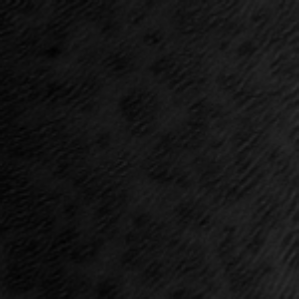
Label: frost